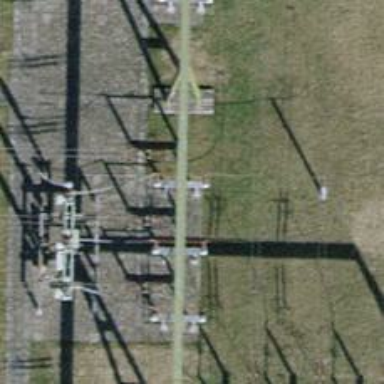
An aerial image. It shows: Insulator used in power systems.